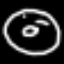
Label: donut